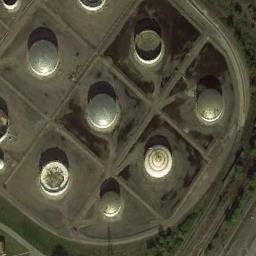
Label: storage_tank